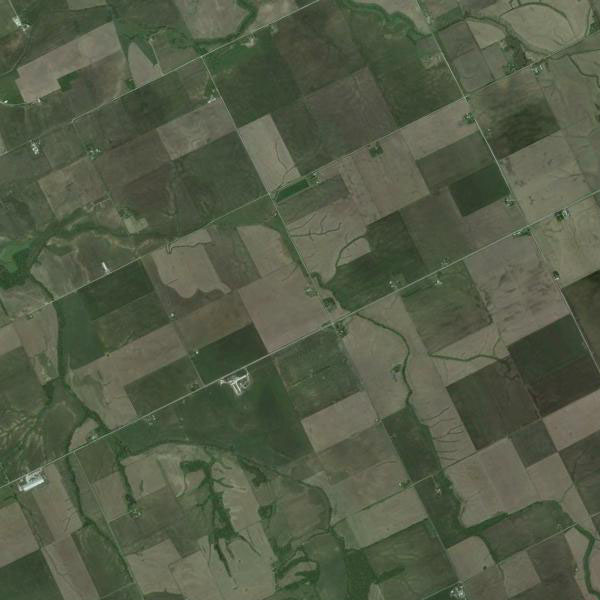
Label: Farmland